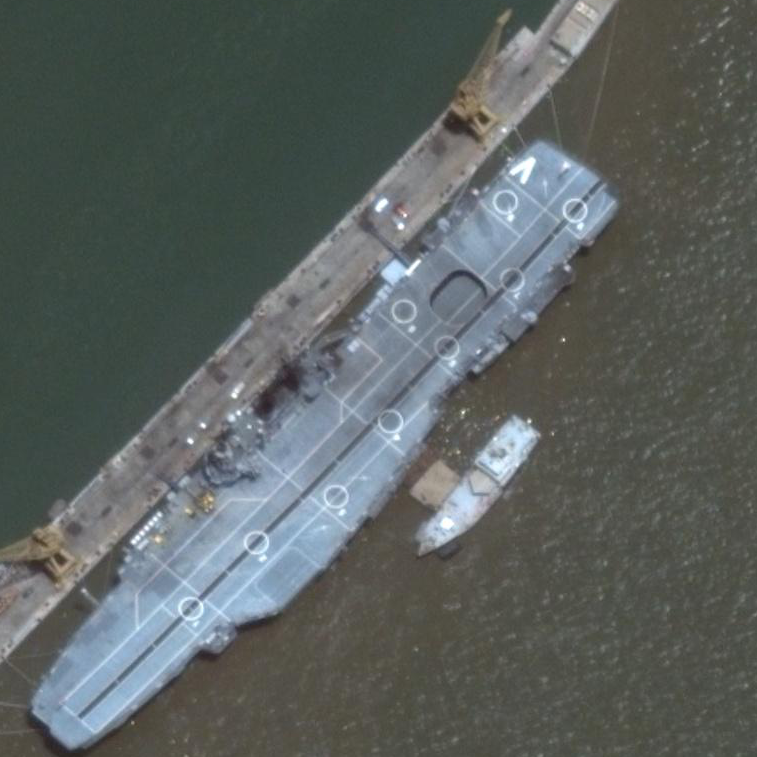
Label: aircraft_carrier